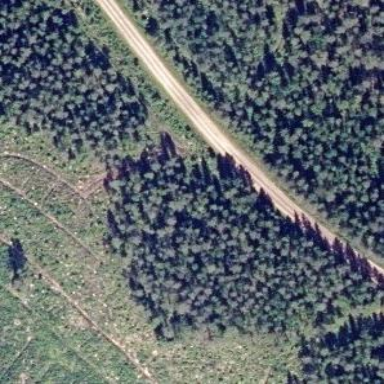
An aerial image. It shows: Forest area.